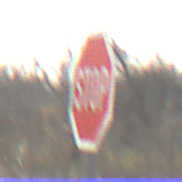
Verkehrszeichen: Stop
Umgebung: Outdoor, Suburban
Tageszeit: MorningAfternoon
Wetter: PartlyCloudy
Licht: Natural
Jahreszeit: NotSpecified
Kontrast: HighContrast